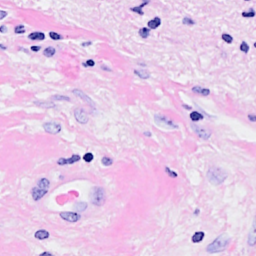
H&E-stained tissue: Breast